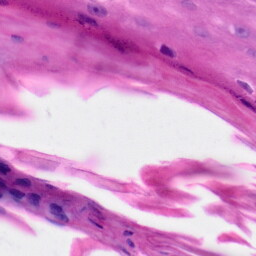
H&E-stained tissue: Skin